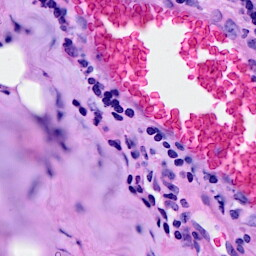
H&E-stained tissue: Breast